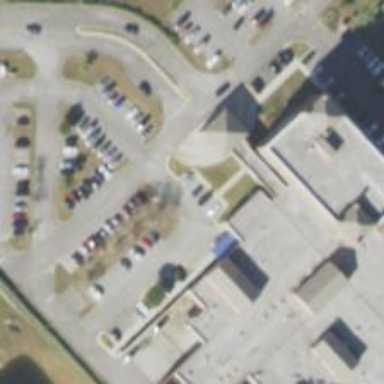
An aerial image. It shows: Parking space is available.